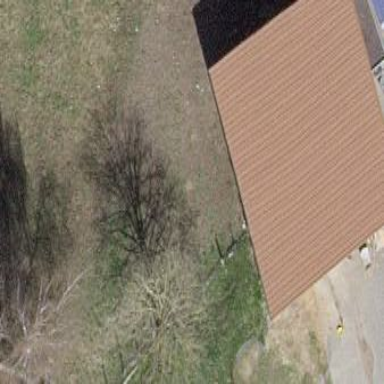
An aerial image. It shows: Stable building used as farm auxiliary.